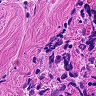
Metastatic tissue present: no